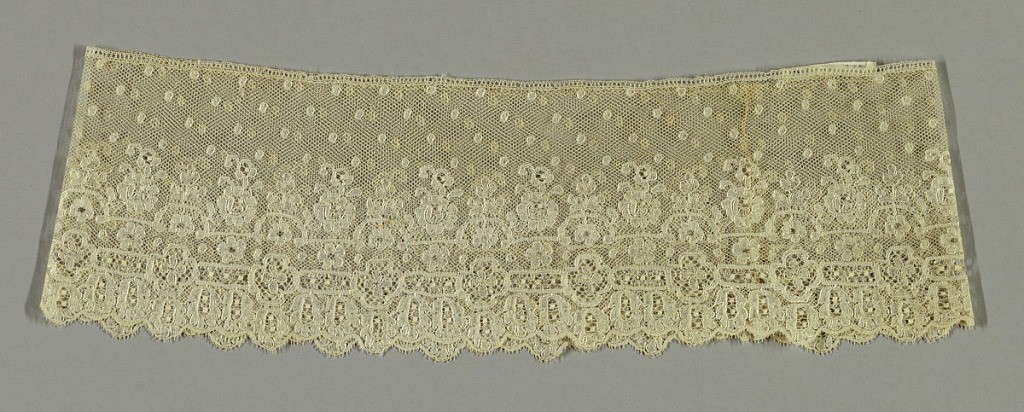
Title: Sleeve ruffle
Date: early 19th century
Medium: linen Technique: bobbin lace, Mechlin style
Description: Mechlin sleeve ruffle with the upper part showing floral sprays and leaf ornaments with little squares sprinkled over the field. The lower part has an openwork band with medallions and a scalloped border of pendant flowers.